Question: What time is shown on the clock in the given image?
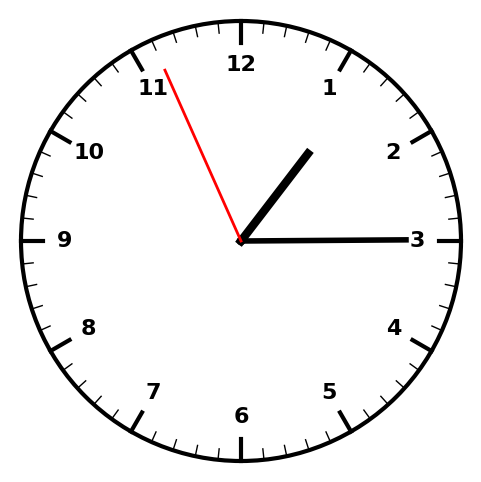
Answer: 01:14:56